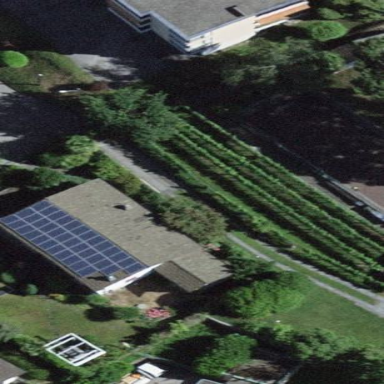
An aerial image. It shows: Vineyard.